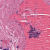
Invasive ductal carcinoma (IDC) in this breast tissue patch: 0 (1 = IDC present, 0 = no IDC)